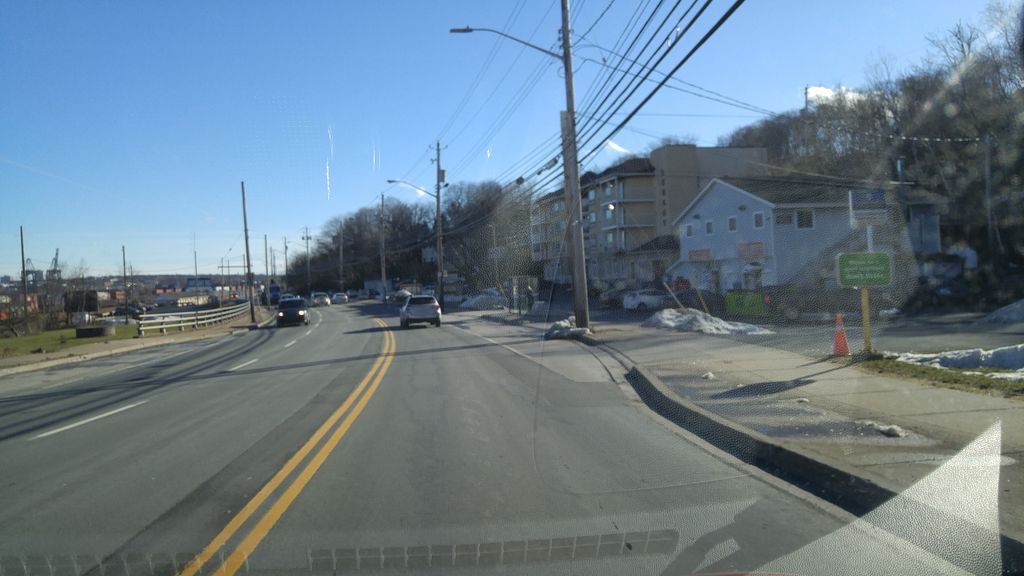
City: halifax